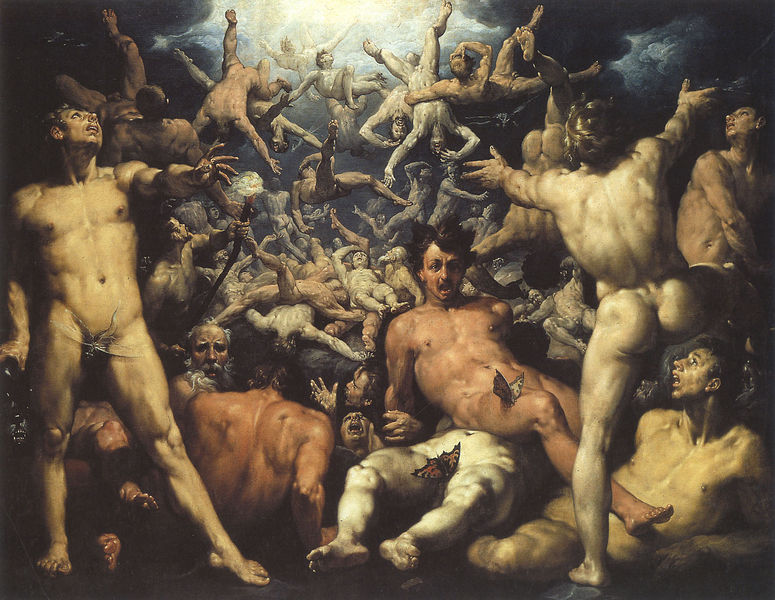
Titel: Der Sturz Luzifers; The Fall of Lucifer
Künstler: Cornelis Cornelisz van Haarlem
Institution: Kopenhagen, Statens Museum for Kunst
Schlagwörter: akt, hand, körper, rubens, wolken, menschen, rücken, bärte, blicke, hände, renaissance, engel, beine, füße, muskeln, tiefe, fallen, leiber, nakt, schmetterling, hölle, muskel, gruselig, fall, schrei, muskulatur, himmer, cornelis, schreie, musceln, runter, haarlem, cornelisz, musskeln